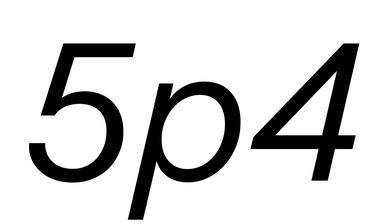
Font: InstrumentSans-Italic_Italic